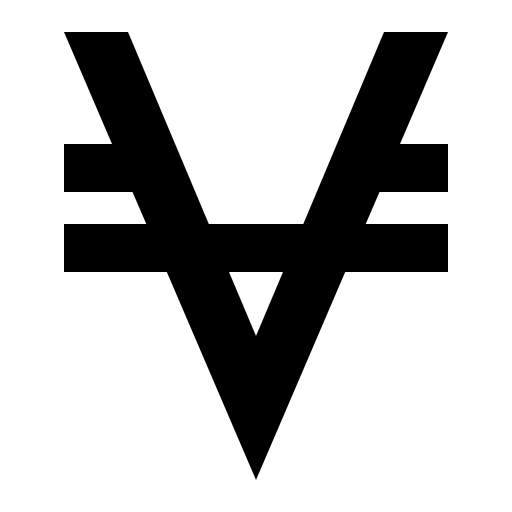
Tags: icon, FontAwesome, fa-icon, brand, viacoin